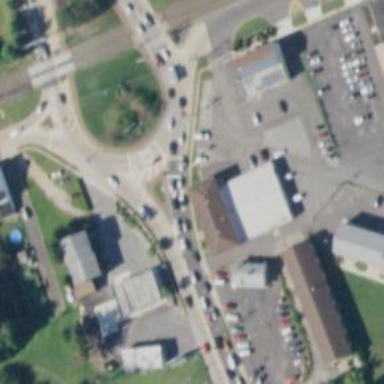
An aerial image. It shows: Circular junction on trunk link highway.